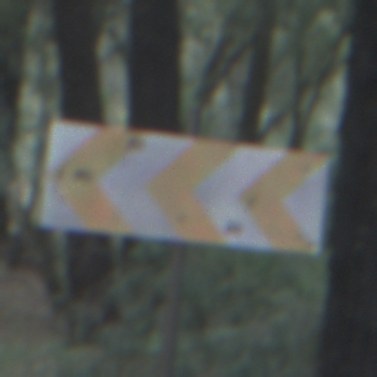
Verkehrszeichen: RichtungstafelnInKurvenGrossRechts
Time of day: SunriseSunset
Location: Outdoor (Nature)
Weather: NotSpecified
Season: Autumn
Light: Natural